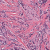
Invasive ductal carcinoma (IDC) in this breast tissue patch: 1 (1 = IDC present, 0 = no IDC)